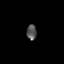
Tissue: prostate
Cell type: Endothelial cells
Senescence score: 0.7126
Nuclear area (px): 149
Mean DAPI intensity: 85.094